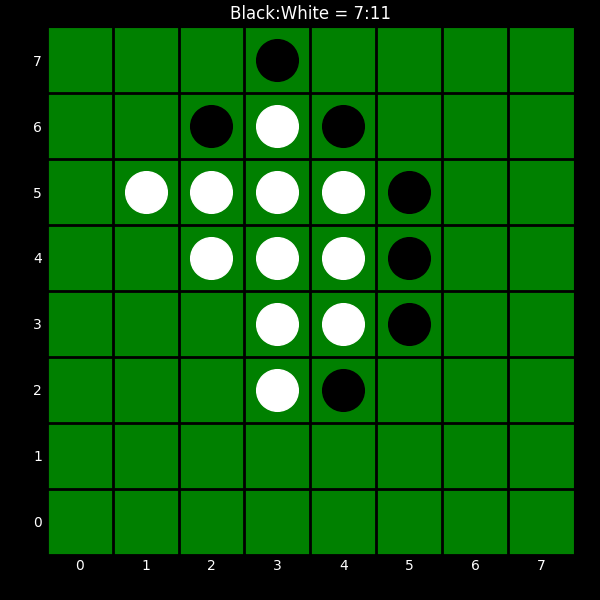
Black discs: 7
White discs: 11